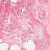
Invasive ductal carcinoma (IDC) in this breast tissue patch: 0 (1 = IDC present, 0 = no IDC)